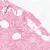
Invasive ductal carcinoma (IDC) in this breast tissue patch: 0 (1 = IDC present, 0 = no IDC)